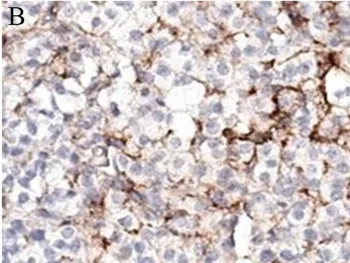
(B) TPS of tumor PD-L1 expression: Number of PD-L1 stained tumor cells/total tumor cells (PD-L1 stained and non-stained) x100.
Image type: pathology (immunostaining)